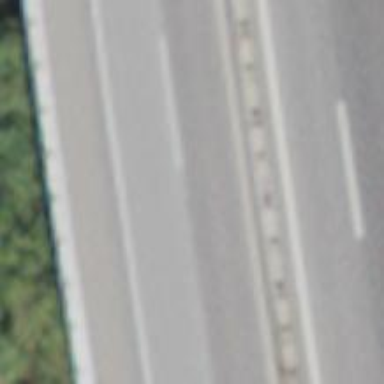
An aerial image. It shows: Asphalt bridge on motorway.